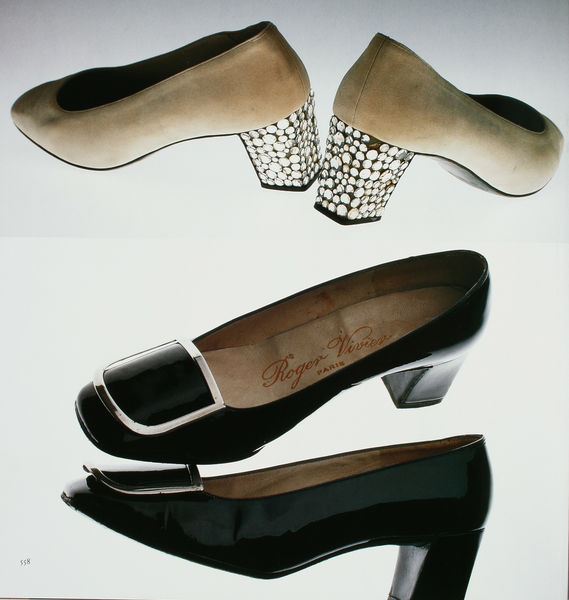
Titel: Pumps
Künstler: Roger Vivier
Standort: Kyoto (Japan)
Institution: Kyoto Costume Institute
Schlagwörter: schatten, braun, licht, schwarz, weiss, beige, fest, karo, mode, silber, paar, diamanten, schrift, modell, schuhe, inschrift, lack, metall, schnalle, schuh, sohle, leder, absätze, pumps, absatz, lackschuhe, design, strass, schnallen, paare, pfui, stöckel, kyoto, diamant, strasssteine, abendschuhe, damenschuhe, fussbett, kario, reger, roger, strasss, wildleder